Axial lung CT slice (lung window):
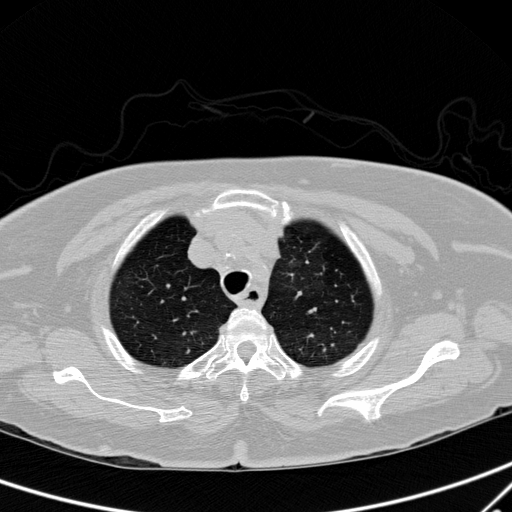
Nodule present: no